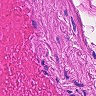
Metastatic tissue present: no